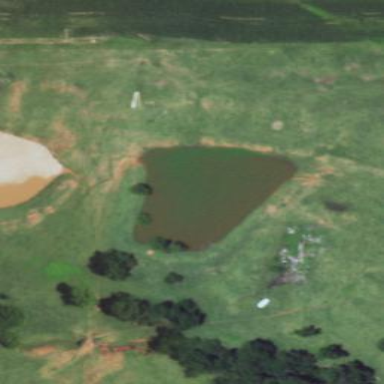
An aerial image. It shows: Pond with natural water.